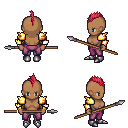
a pixel art fantasy rpg character, female body template, human, dark skin, gold arm armor, magenta pants, ruby red mohawk hairstyle, metal boots, spear, four views (front, back, left, right), 2x2 character sprite sheet, small pixel art, hard edges, no anti-aliasing